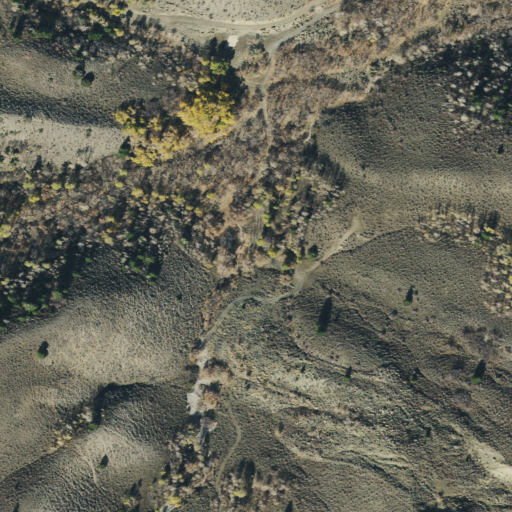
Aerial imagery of valley in Utah named Morgan Canyon containing evergreen forest, shrub, deciduous forest, and woody wetlands